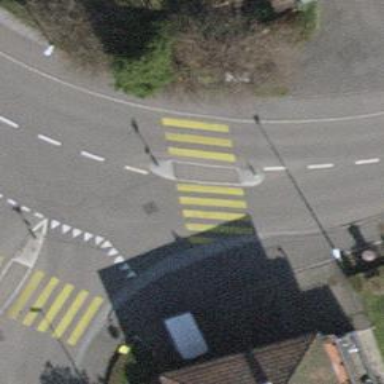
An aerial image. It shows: Uncontrolled zebra crossing with central island.